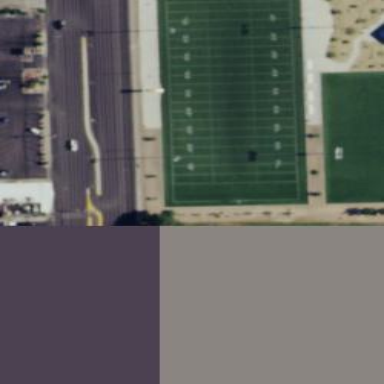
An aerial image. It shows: Pitch for American football.